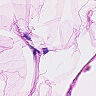
Metastatic tissue present: no